Aerial crown-view tile of a tropical tree (Barro Colorado Island, Panama), acquired 20250715:
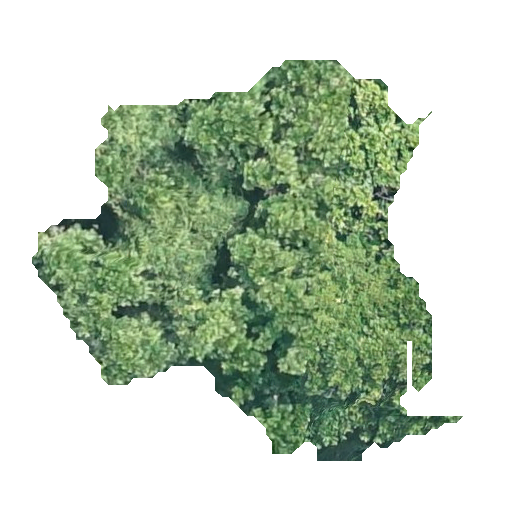
Species: Anacardium excelsum
GBIF accepted scientific name: Anacardium excelsum
Crown area: 157.937 m²